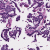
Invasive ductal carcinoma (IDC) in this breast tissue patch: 1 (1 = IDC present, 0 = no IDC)